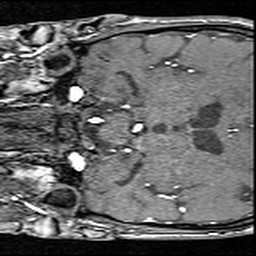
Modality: angio
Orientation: coronal
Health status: ill
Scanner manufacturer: siemens
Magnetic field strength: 3 T
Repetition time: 0.023 s
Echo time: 0.00418 s